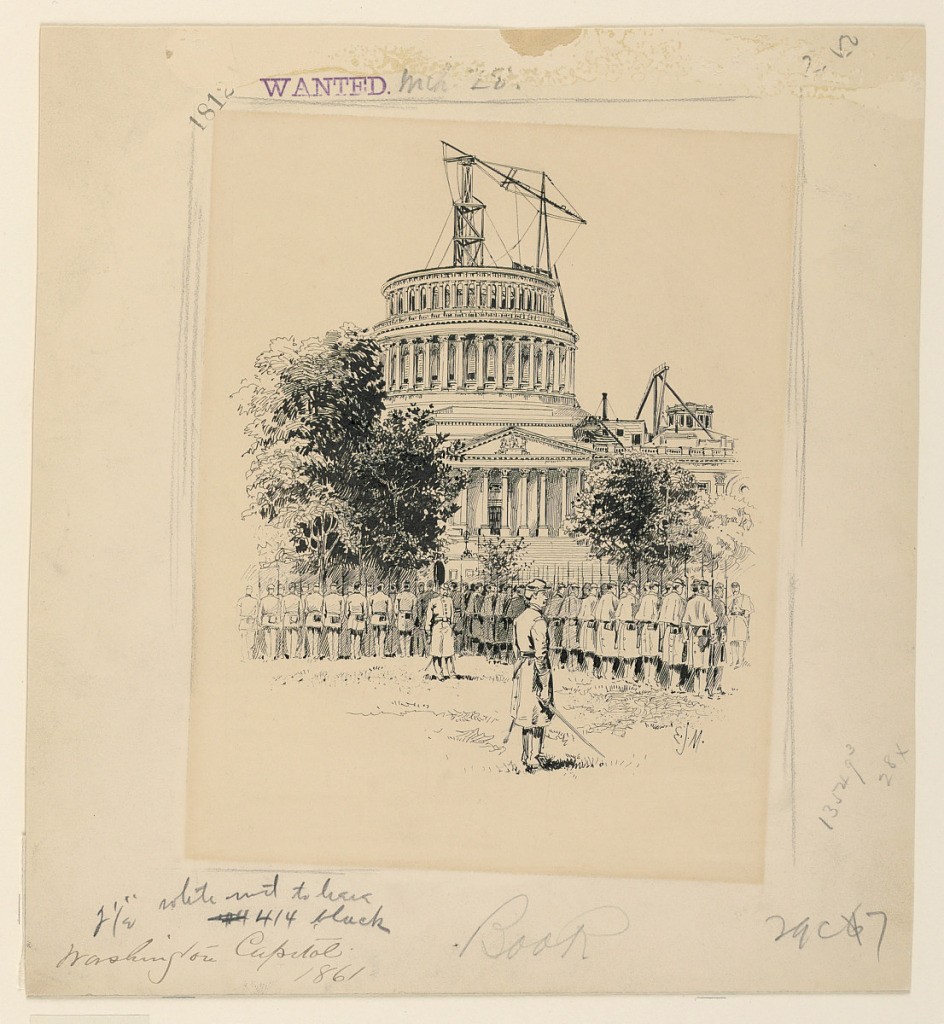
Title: The National Capitol, 1861
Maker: Edwin James Meeker, American, 1853 - 1936
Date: ca. 1887
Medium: Pen and ink on cardboard
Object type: Drawing
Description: A large group of soldiers, in formation, standing in front of the facade of the Capitol building. The dome is seen in progress during construction.